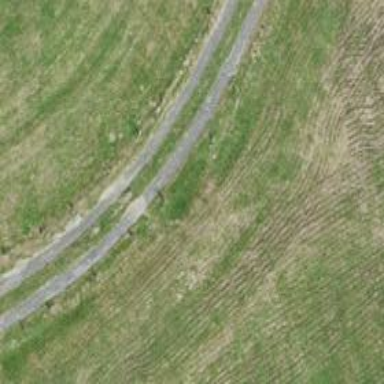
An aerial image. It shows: High-quality track road with concrete lane surface.